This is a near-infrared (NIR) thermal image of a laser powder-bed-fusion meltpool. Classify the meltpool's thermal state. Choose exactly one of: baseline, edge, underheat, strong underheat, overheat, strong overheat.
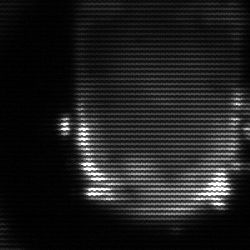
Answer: baseline